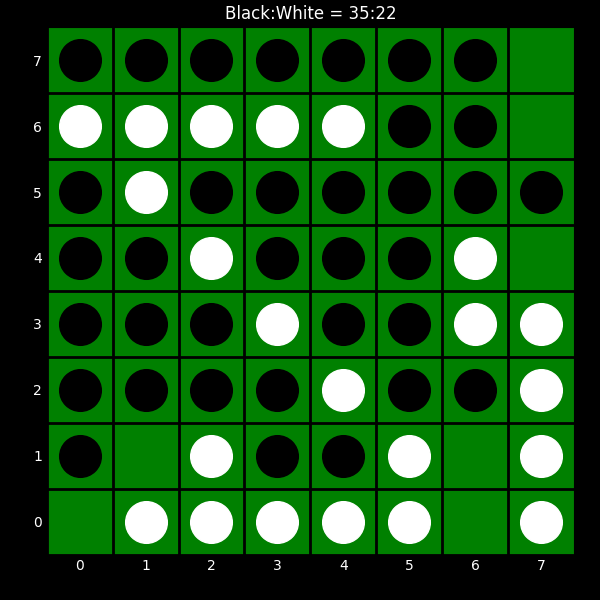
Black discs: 35
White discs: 22